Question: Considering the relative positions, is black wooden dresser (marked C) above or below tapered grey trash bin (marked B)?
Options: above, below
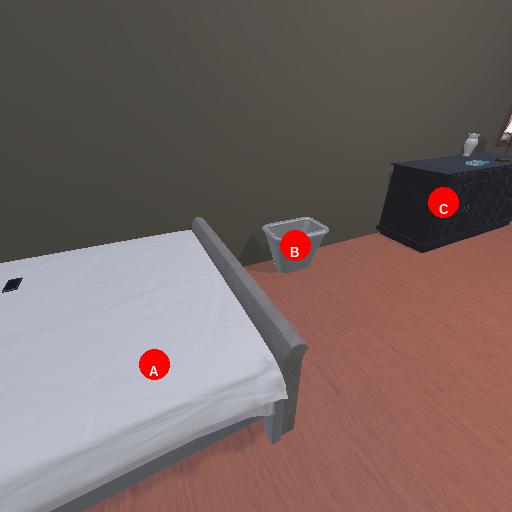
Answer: above